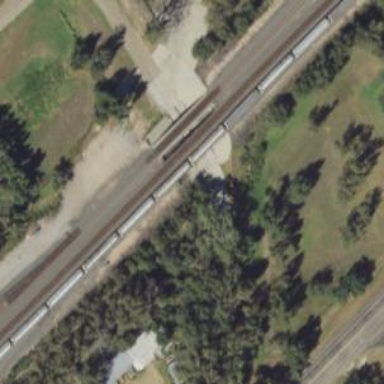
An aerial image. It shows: Bridge for railway spur.